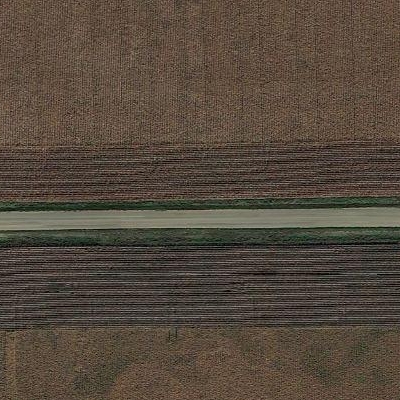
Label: Field